Question: I am trying to plot two factor variables and label the results with % inside the plots.
I already checked this post and the links he/she provides :
<URL>
The ggplot line you are seing here is actually from one of the posts recommended :
'''
sex <- c("F","F","M", "M", "M", "F","M","F","F", "M", "M", "M", "M","F","F", "M", "M", "F")
behavior <- c("A", "B", "C", "A", "B", "C", "A", "B", "C", "A", "B", "C", "A", "B", "C", "B", "C", "A")
BehSex <- data.frame(sex, behavior)
ggplot(BehSex, aes(x= factor(sex), fill= factor(behavior), y = (..count..)/sum(..count..)))+
geom_bar() +
stat_bin(geom = "text",
aes(label = paste(round((..count..)/sum(..count..)*100), "%")),
vjust = 5)
'''
However, when I use that line I get the following error :
> Error: StatBin requires a continuous x variable: the x variable is
discrete. Perhaps you want stat="count"?
I tried using stat="count" inside the geom_bar() but it doesn't seem to work as expected.
Three questions:
1) What am I doing wrong?
2) How can I manage to plot what I want?
3) How can I plot: the % and then in another graph the counts?
Here's the plot that I have right now

Thank you in advance for your help!
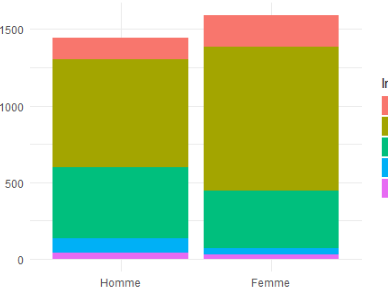
Answer: Regarding the answer of your post you mentioned, you will have to display the percentage using 'position = position_stack()'.
Also, you can use 'dplyr' package to get percentage from your dataframe. To my opinion, it makes easier then to display the labeling:
'''
library(dplyr)
df <- BehSex %>% group_by(sex) %>% count(behavior) %>% mutate(Percent = n / sum(n)*100)
# A tibble: 6 x 4
# Groups: sex [2]
sex behavior n Percent
<fct> <fct> <int> <dbl>
1 F A 2 25
2 F B 3 37.5
3 F C 3 37.5
4 M A 4 40
5 M B 3 30
6 M C 3 30
'''
Then, you can get your plot like this:
'''
ggplot(df, aes(x = sex, y = Percent, fill = behavior))+
geom_bar(stat = "identity")+
geom_text(aes(label = paste(Percent,"%"), y = Percent),
position = position_stack(vjust = 0.5))+
coord_flip()+
labs(x = "Sex", y = "Percentage",fill = "Behavior")
'''
<URL>